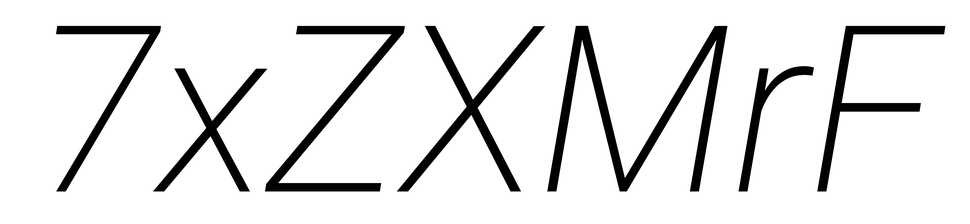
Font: Roboto-Italic_ExtraLight_Italic